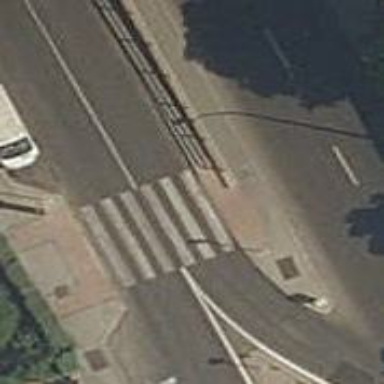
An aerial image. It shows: Uncontrolled road crossing.